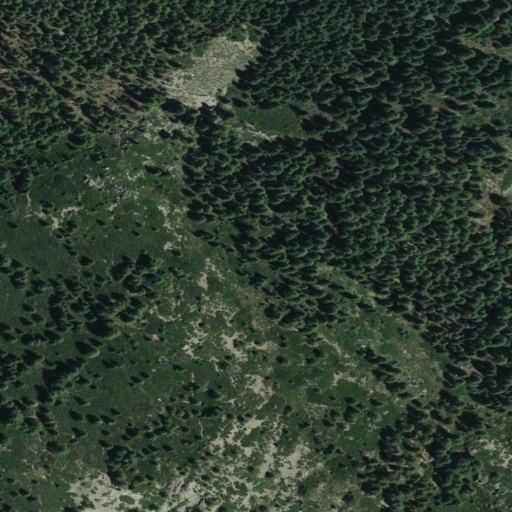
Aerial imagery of mountain in California named Kelly Mountain containing evergreen forest and shrub